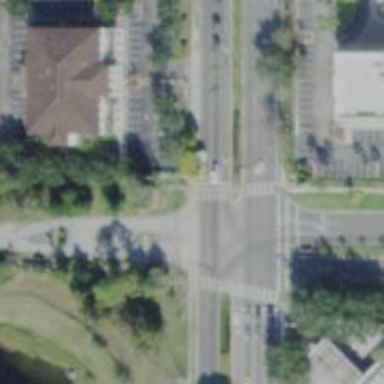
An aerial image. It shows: Marked road crossing with pedestrian island.